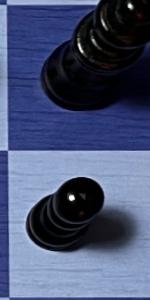
Label: Pawn_Black